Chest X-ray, PA view. Patient: 70 years old, sex M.
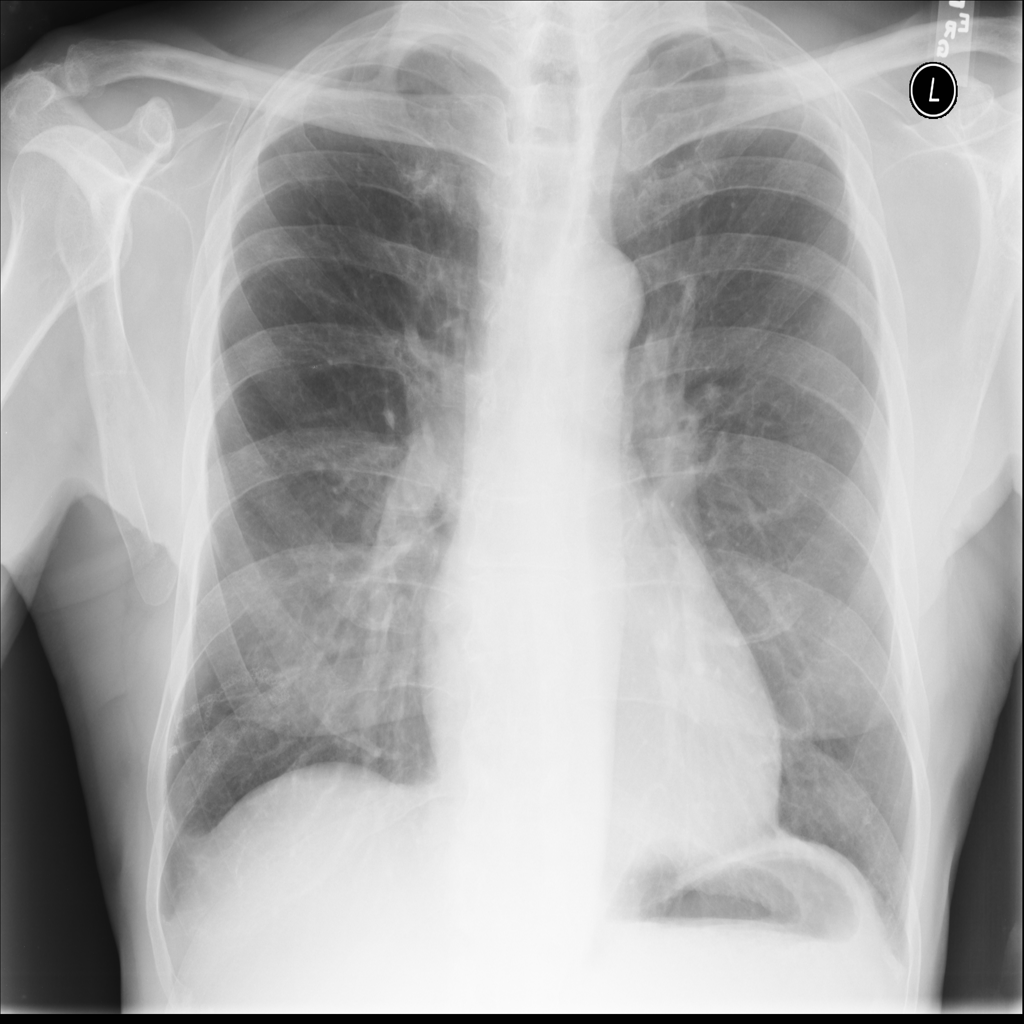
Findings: Effusion, Pleural_Thickening